Question: i am trying to center a nested 'div' vertically to create a simple math problem (with fractions) and im not sure how to do it (without hardcoding it based on the parent div height)
what i have so far looks like this:

i am trying to center the plus sign ( 'div .plus' )
## html
'''
<div class = "problem">
<div class = "fraction">
5
<hr />
6
</div>
<div class= plus>
+
</div>
<div class = "fraction">
5
<hr />
6
</div>
</div>
'''
## css
'''
.fraction{
width: 15px;
text-align: center;
}
.problem > *{
float: left;
margin: 10px;
}
'''
<URL>
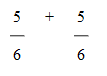
Answer: You can use 'inline-block' instead of 'float':
'''
.problem > *{
display:inline-block;
margin: 10px;
vertical-align:middle;
}
'''
The demo <URL>